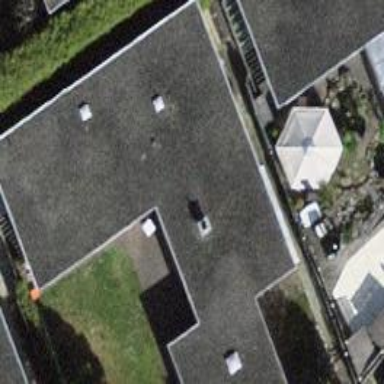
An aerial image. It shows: Residential building with flat roof.